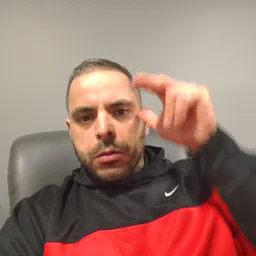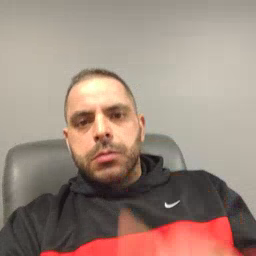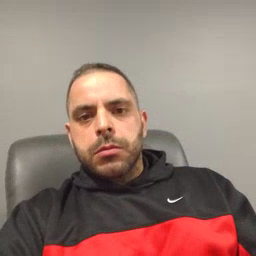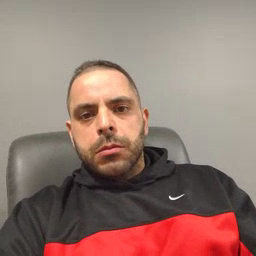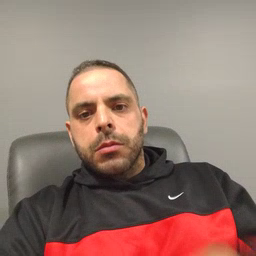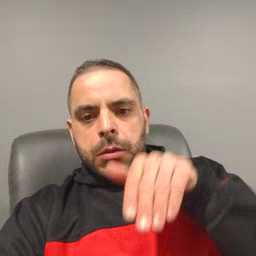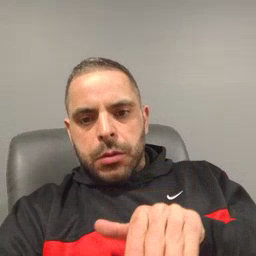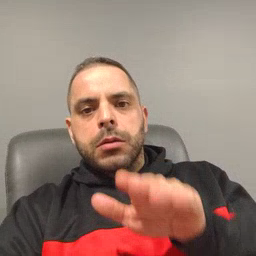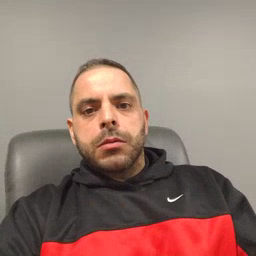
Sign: into